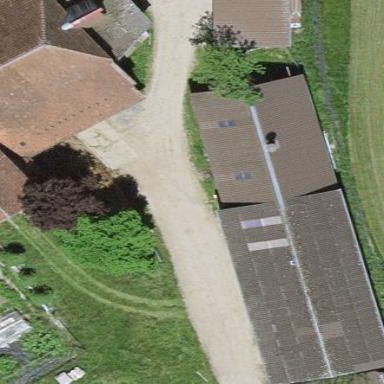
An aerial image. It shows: Barn.